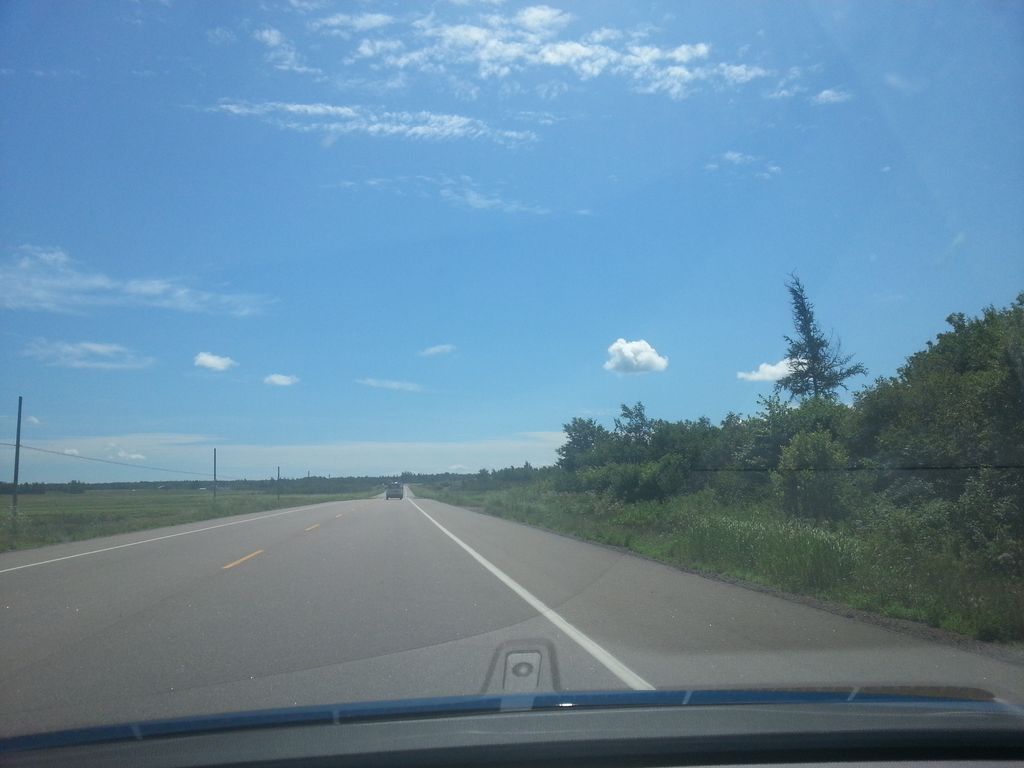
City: charlottetown